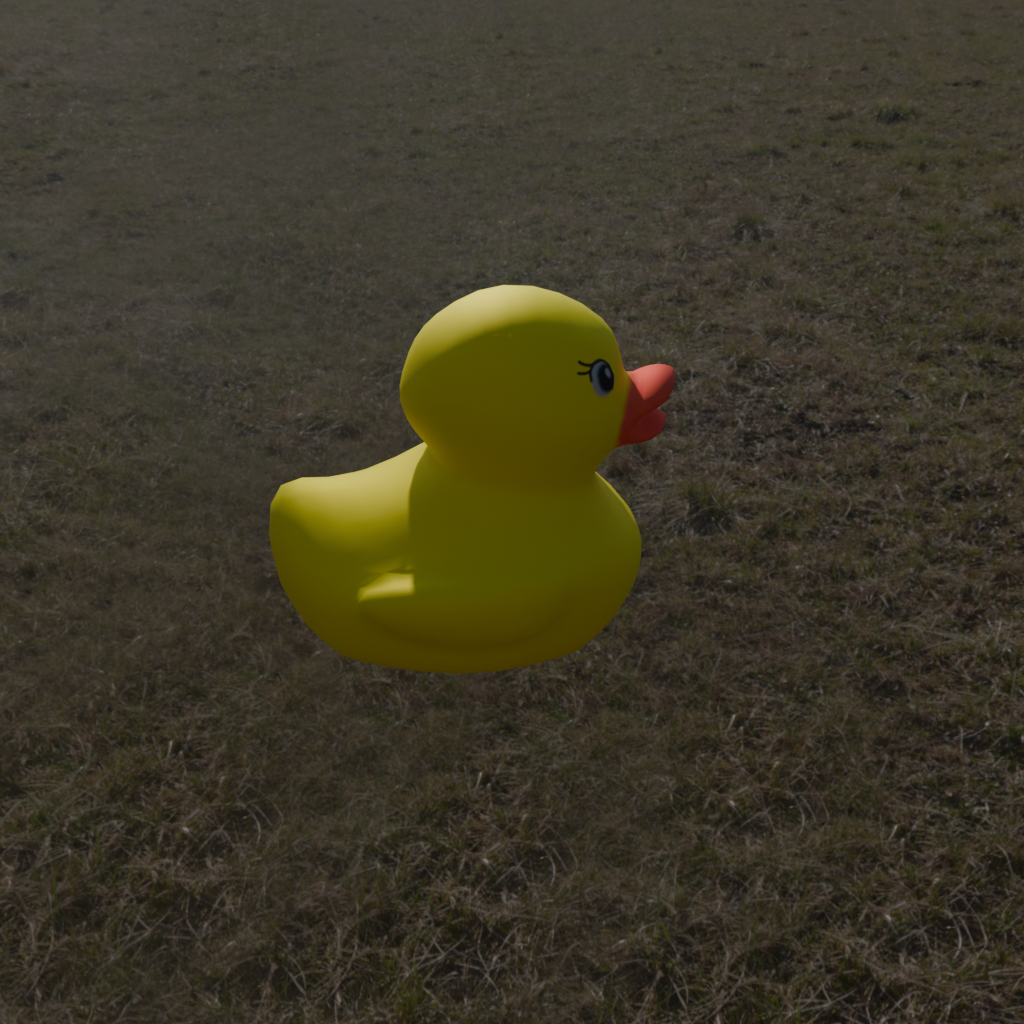
an image of a yellow rubber duck seen from <right> in an open field with a bleft sun and scattered clouds in the sky.